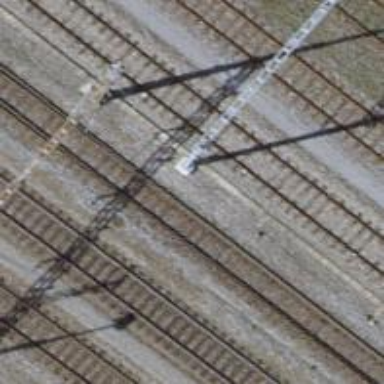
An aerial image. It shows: Railway switch.